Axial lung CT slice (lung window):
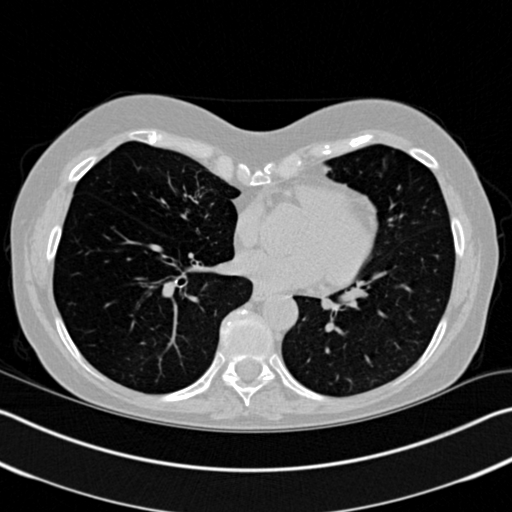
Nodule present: no